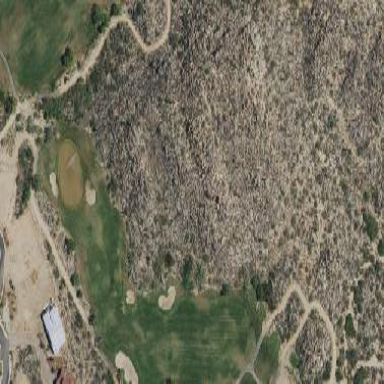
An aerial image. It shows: Rough area on grassy golf course.